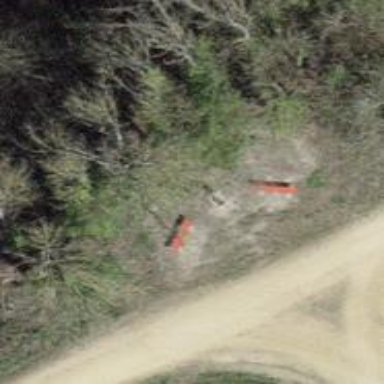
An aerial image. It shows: Red bench.